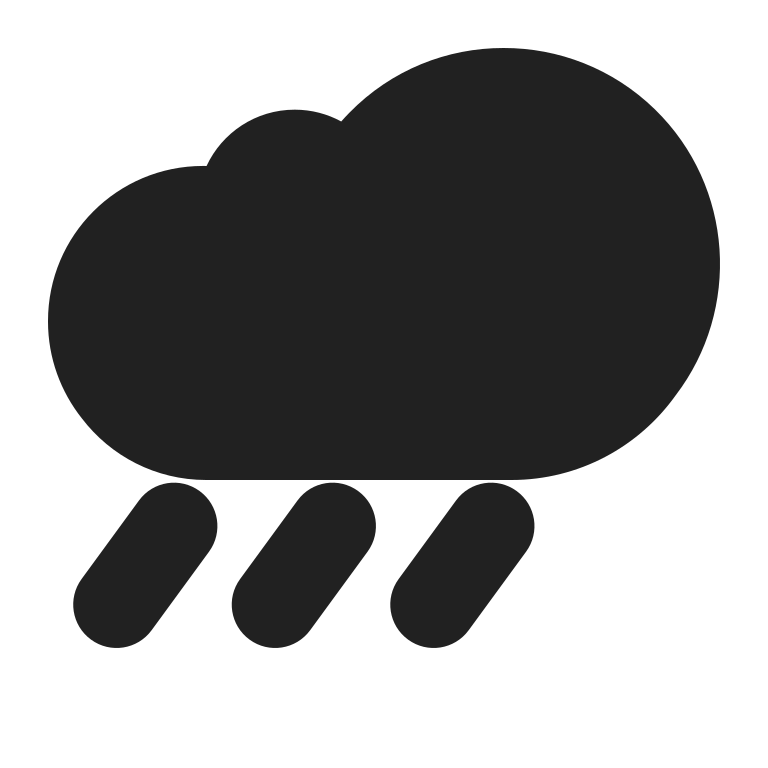
cloud with rain high contrast